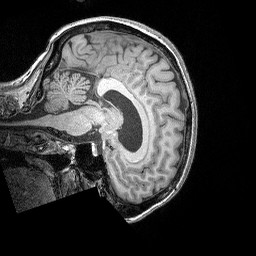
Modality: T1w
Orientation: sagittal
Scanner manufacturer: siemens
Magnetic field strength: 3 T
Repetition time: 2.3 s
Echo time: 0.00298 s